Question: In Email compose, when user types/selects email ids in to/cc/bcc.
Suppose there are 7-8 email ids and now user want to delete 3rd one.
It is very difficult for user to go to 3rd one and delete that one. So I think solution for this is,
1. User enters email id and hits SPACE or COMMA.
2. then one rectangular box should appear on background.
3. I want an cross mark on right corner of that rectangular box.
4. If user want to delete that 3rd email id,then he will just tap on cross mark of 3rd rectangle which contains that email id.
(please refer figure below from Yahoo email composer)

I need similar functionality. How can I achieve in android? Is there any standard component I can use? Currently I am using auto complete text view for To, Cc, Bcc. Please help. Thank you in advance.
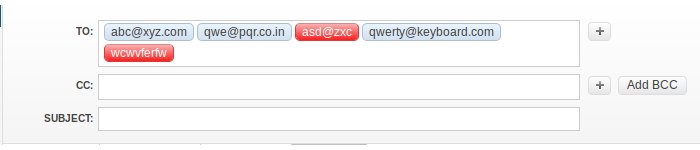
Answer: I don't have time to write up working code, but I will point you in the right direction. The key for doing funky things with text in standard components like 'EditText' are called "spans".
Suggested plan of attack:
1. Add a TextWatcher to your EditText so you know when the text changes.
2. Each time the text changes, scan the contents for anything matching an email address (suggest you use regex for this).
3. For each matched email address, generate a Bitmap equivalent using standard drawing APIs (i.e. create Canvas, measure text, draw background, draw text).
4. Instantiate an ImageSpan (this is kinda the key to the whole thing) using your bitmap as the constructor argument.
5. Replace the email address in the text with a single space character (say) and call setSpan() on that single character to have your ImageSpan replace it's appearance.